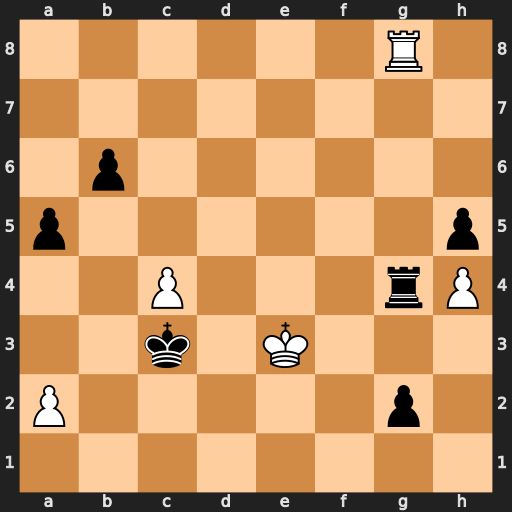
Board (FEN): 6R1/8/1p6/p6p/2P3rP/2k1K3/P5p1/8
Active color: w
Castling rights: -
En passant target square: -
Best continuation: Rxg4 hxg4 Kf2